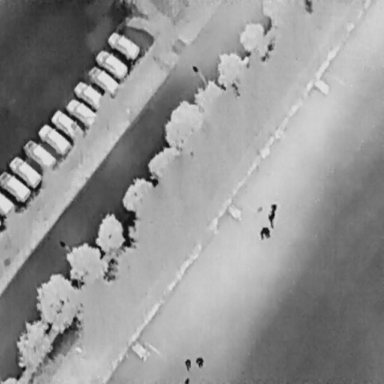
There are 18 objects shown in the infrared image, including seven People, and 11 Cars.